Question: I' following the <URL>. After I created an user, i destroyed it with 'destroy' method, then i use 'find' to check if it still exist, my console return exactly like the tutorial, but with some errors.
This is error image:

Here i created a user called "abc" with id: 7, then i destroyed and use 'User.find(7)' to find user.
I installed rails with rvm and created gemset named 1.9.3@rails3tutorial2endEd. I searched but don't know what this is problem, can anybody help? Thanks so much.
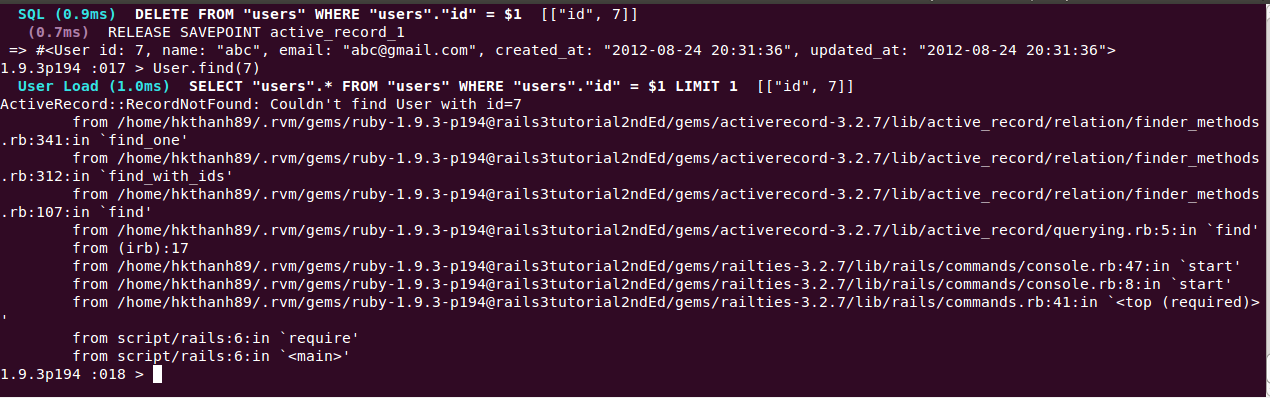
Answer: That's normal. Since the record does not exist anymore, you would get 'ActiveRecord::RecordNotFound'
If you wanted to return 'nil' instead. You could try something like
'User.where(:id => 51).exists?'
which will return 'true' or false.